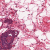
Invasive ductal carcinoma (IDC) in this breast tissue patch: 0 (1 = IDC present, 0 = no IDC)